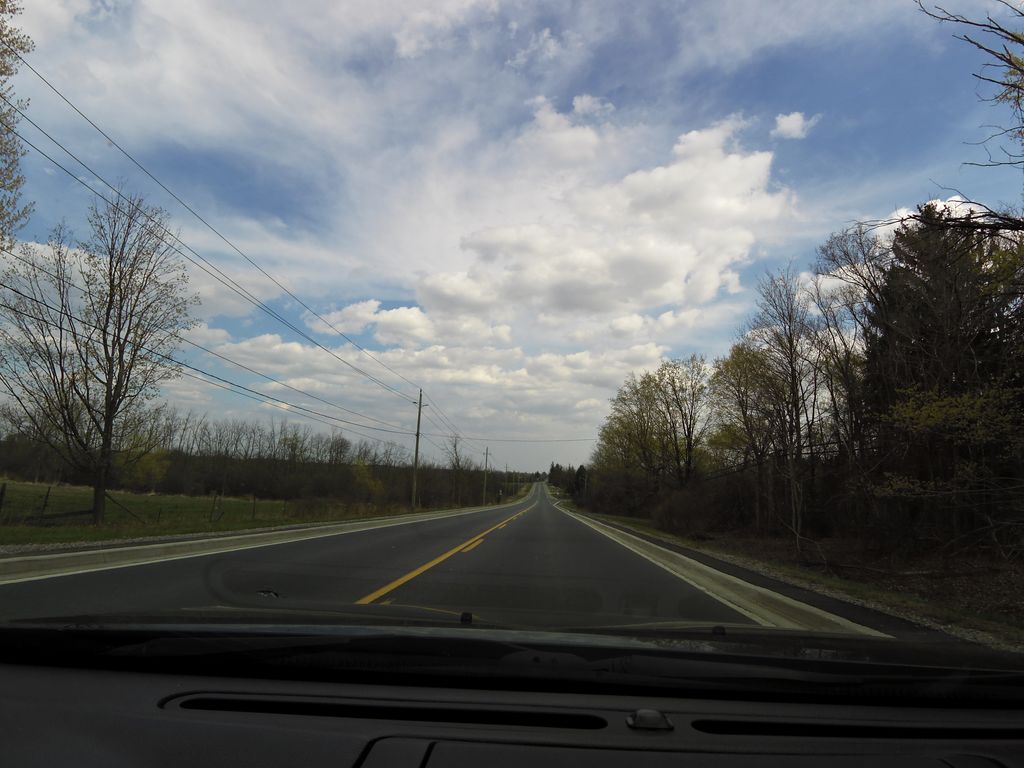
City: kitchener-waterloo